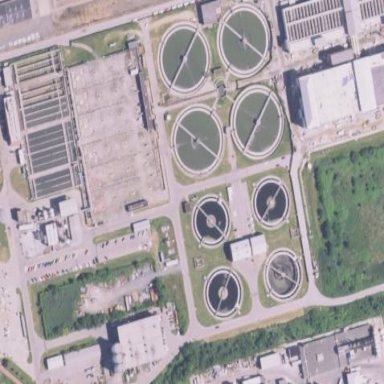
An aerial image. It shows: View of wastewater plant.